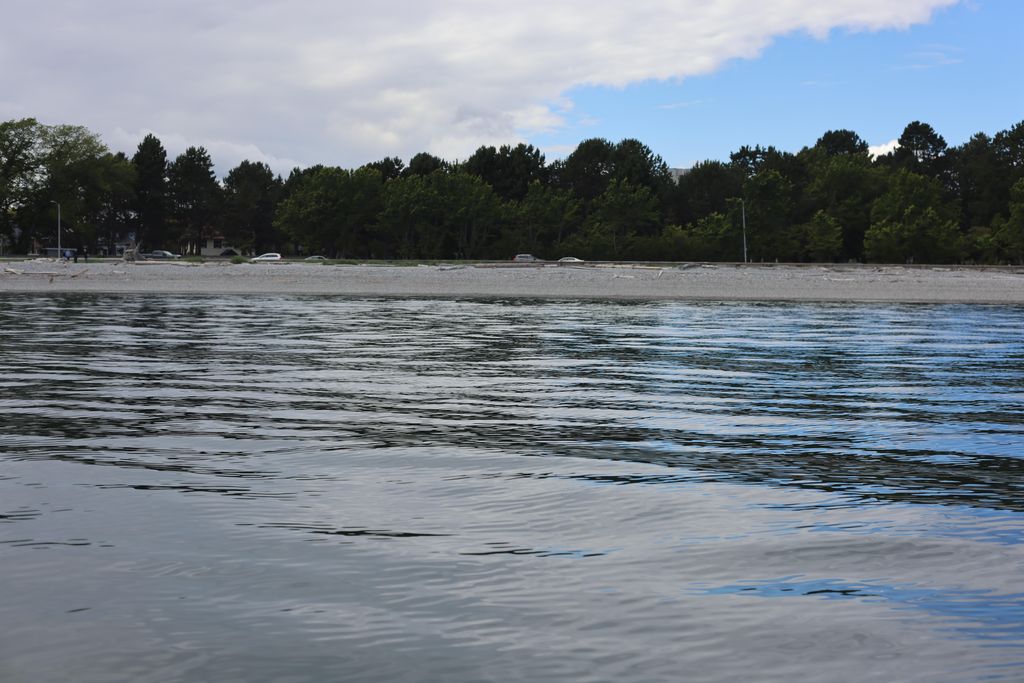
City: victoria